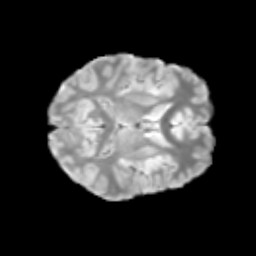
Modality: T2w
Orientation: axial
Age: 11
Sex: male
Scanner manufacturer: siemens
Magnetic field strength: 3 T
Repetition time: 3.8 s
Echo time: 0.07 s